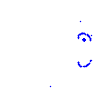
Particle: proton